Question: I'm getting the following error:

I'm using artdarek's <URL> but there doesn't seem to be much support in the Issues area.
My code is as follows:
'''
public function tumblrLogin()
{
$oauth_token = Input::get( 'oauth_token' );
$oauth_verifier = Input::get( 'oauth_verifier' );
$tumblr = OAuth::consumer('Tumblr', 'http://30daychallenges.net/auth/tumblr/');
if ( !empty( $oauth_token ) && !empty( $oauth_verifier ) )
{
$token = $tumblr->retrieveAccessToken('Tumblr');
$tumblr->requestAccessToken( $oauth_token, $oauth_verifier, $token->getRequestTokenSecret() );
$result = json_decode( $tumblr->request('user/info'), true );
dd($result);
}
else
{
// get request token
$token = $tumblr->requestRequestToken();
// get Authorization Uri sending the request token
$url = $tumblr->getAuthorizationUri(array('oauth_token' => $token->getRequestToken()));
return Redirect::to( (string)$url );
}
}
'''
The error looks like it's coming from
'''
$token = $tumblr->requestRequestToken();
'''
But I can't see why - anyone experienced this error before?
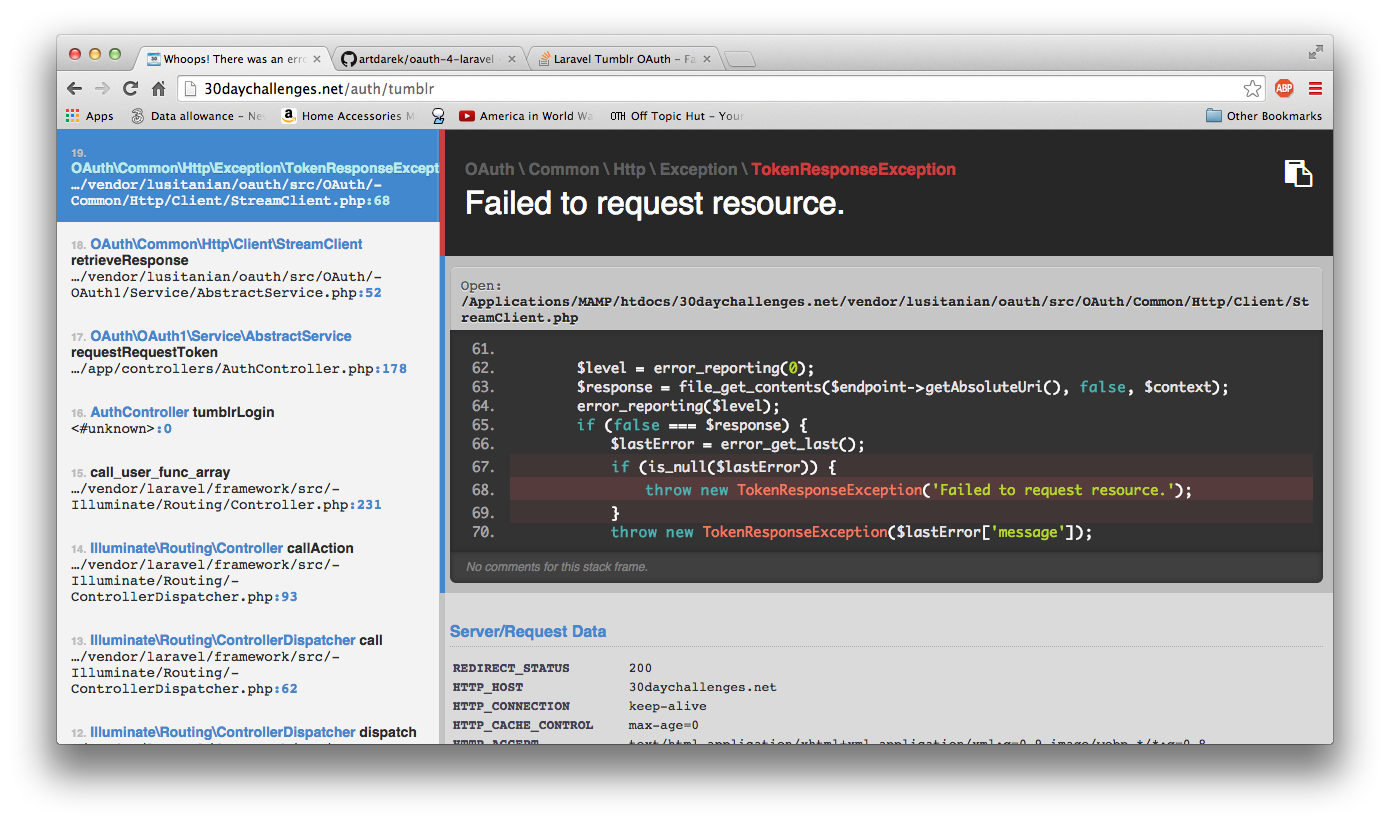
Answer: Oh my. I feel like such an idiot.
In '/app/config/packages/artdarek/oauth-4-laravel/config.php' I had the credentials in the array, however the array keys were consumer_key and consumer_secret, as Tumblr's API had suggested.
The oauth-4-laravel package expects these to be client_id and client_secret uniformly, so this is my bad.